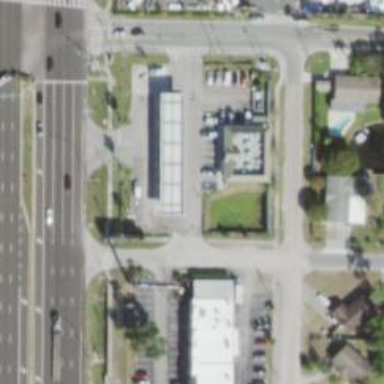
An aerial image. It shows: Convenience shop.